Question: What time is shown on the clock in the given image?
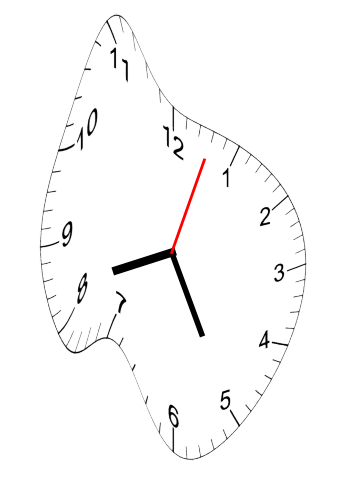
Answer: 08:25:03